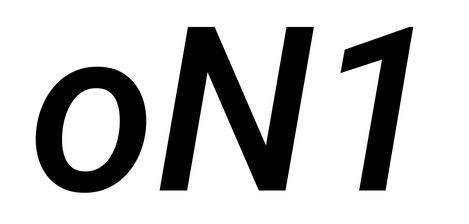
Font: Roboto-Italic_Medium_Italic